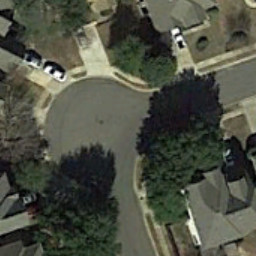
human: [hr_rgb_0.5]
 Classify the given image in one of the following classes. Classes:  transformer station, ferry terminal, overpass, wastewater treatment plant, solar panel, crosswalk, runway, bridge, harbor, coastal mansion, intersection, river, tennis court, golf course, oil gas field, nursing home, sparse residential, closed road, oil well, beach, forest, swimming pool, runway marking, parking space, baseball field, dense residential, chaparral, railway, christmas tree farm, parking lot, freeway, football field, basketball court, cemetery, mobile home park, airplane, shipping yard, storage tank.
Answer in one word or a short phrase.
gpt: closed road